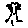
Label: tree